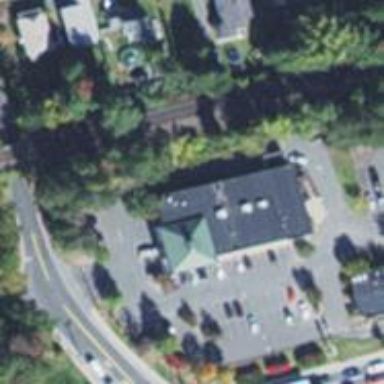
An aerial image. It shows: Pharmacy providing healthcare services.